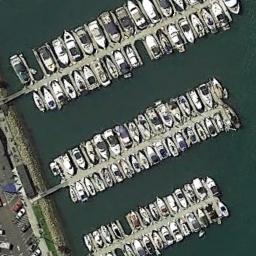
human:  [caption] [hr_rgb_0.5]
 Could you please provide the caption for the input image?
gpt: There were many cars parked on the harbor shore .

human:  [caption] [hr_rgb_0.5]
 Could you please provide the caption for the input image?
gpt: The harbor has lots of neatly docked boats and a parking lot is next to the harbor .

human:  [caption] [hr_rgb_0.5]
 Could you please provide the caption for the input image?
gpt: There are many ships in the harbor .

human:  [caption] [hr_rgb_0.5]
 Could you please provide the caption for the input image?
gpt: Yachts line the water next to the harbor next to the parking lot .

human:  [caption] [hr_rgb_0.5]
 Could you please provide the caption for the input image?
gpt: There are many ships docked neatly at the harbor .